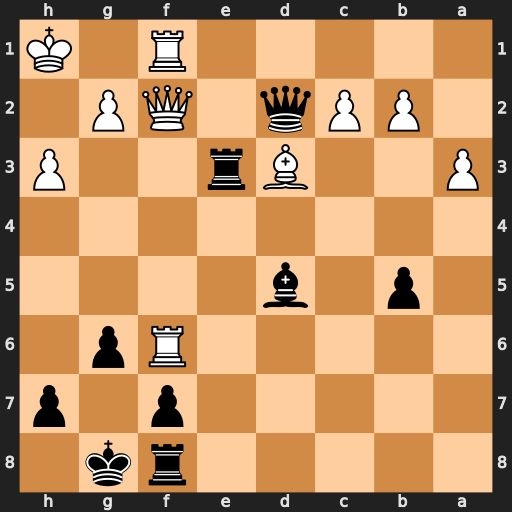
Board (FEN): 5rk1/5p1p/5Rp1/1p1b4/8/P2Br2P/1PPq1QP1/5R1K
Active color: b
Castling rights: -
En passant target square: -
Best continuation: Rxh3+ Kg1 Qg5